Aerial crown-view tile of a tropical tree (Barro Colorado Island, Panama), acquired 20250616:
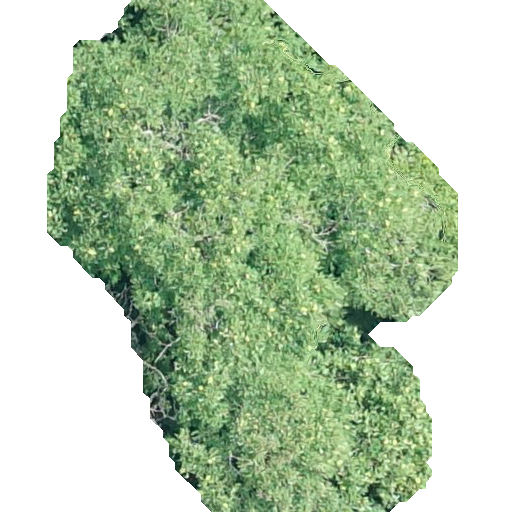
Species: Dipteryx oleifera
GBIF accepted scientific name: Dipteryx oleifera
Crown area: 232.113 m²